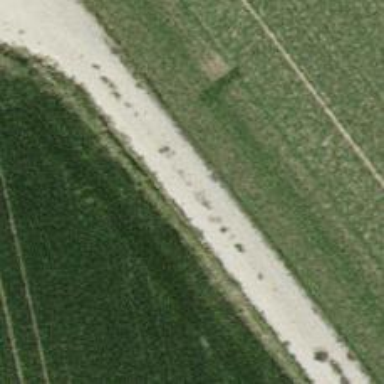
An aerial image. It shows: Track on the ground with grade3 tracktype.